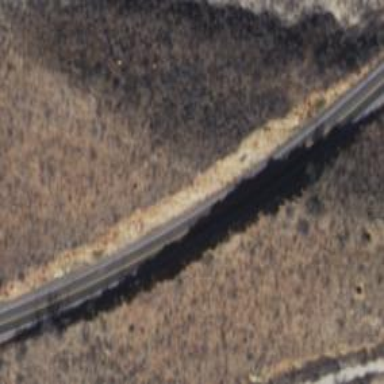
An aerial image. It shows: Asphalt road designated as trunk highway.